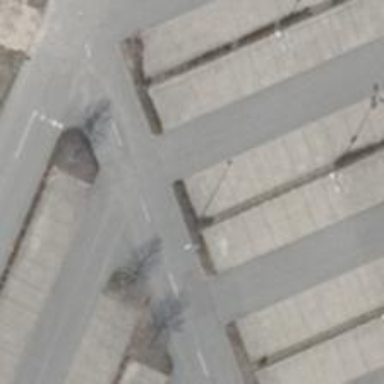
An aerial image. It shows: Asphalt parking aisle road.